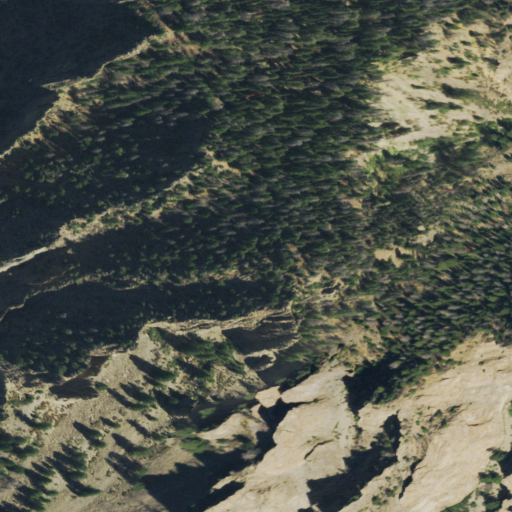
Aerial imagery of ridge(s) in Colorado named Moseley Ridge containing evergreen forest, shrub, and deciduous forest